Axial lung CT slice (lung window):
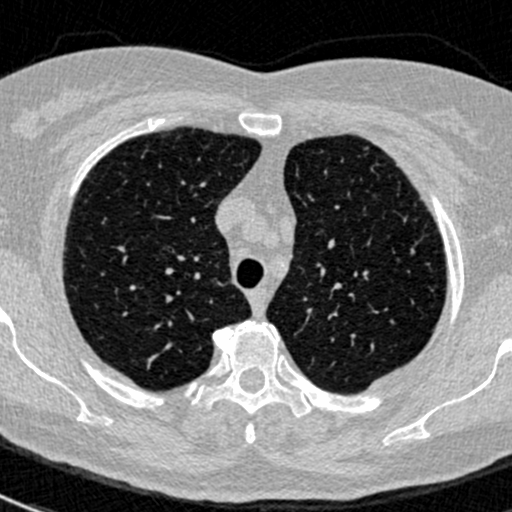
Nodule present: no